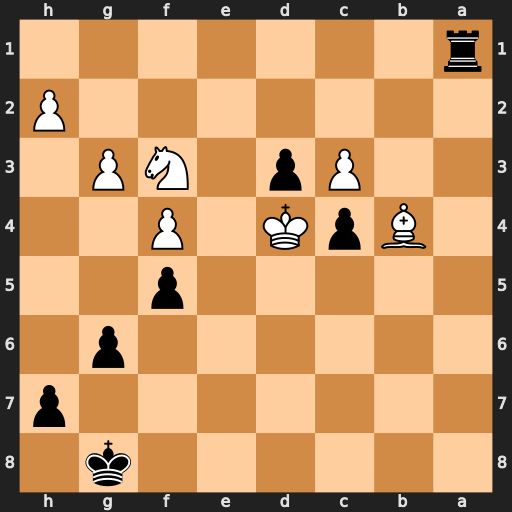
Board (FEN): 6k1/7p/6p1/5p2/1BpK1P2/2Pp1NP1/7P/r7
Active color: b
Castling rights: -
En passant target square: -
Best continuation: Ra2 Kxc4 d2 Nxd2 Rxd2